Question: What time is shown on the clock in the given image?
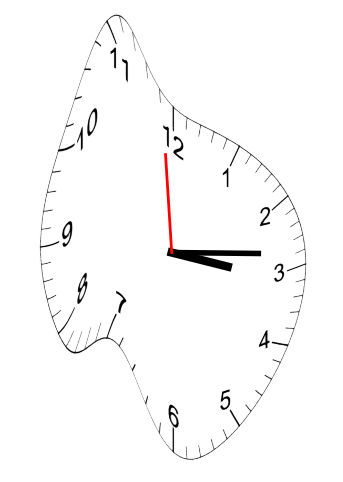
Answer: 03:13:59